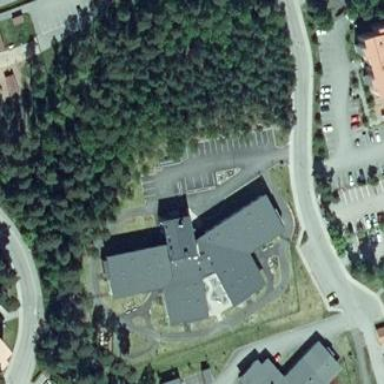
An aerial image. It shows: Building.